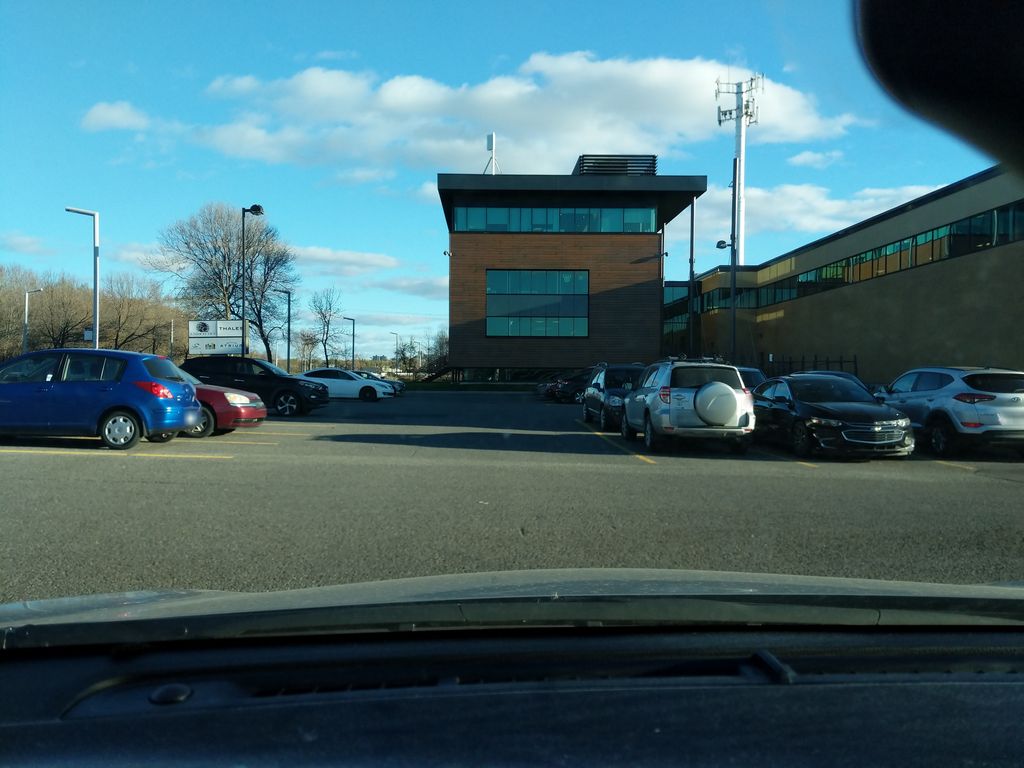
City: quebec_city